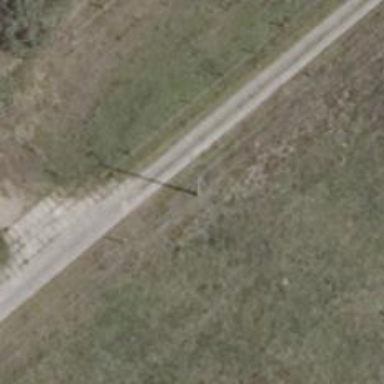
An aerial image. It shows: Minor power line with 3 cables.